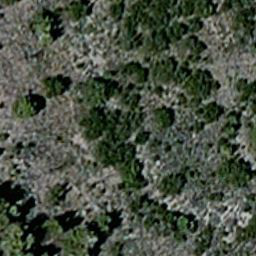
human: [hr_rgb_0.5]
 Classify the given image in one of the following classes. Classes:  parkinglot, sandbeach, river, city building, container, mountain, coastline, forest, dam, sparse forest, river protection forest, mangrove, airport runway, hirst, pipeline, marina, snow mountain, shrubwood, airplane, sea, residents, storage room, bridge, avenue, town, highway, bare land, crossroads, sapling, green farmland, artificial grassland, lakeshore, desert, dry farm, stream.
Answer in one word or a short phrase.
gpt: sparse forest